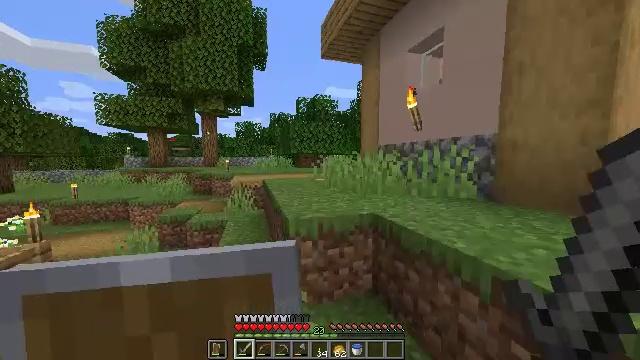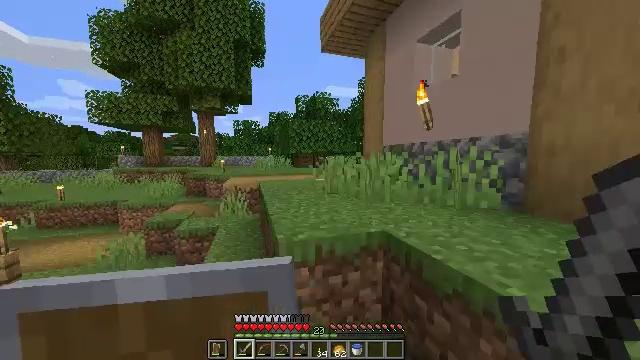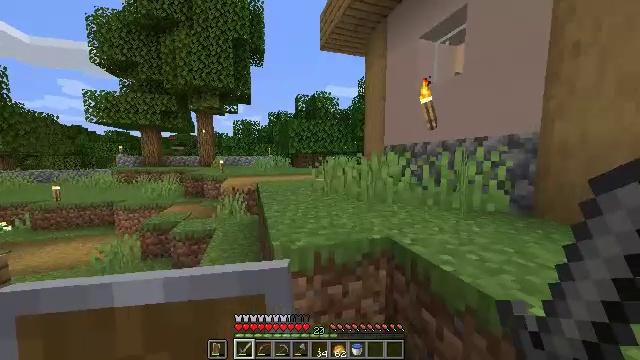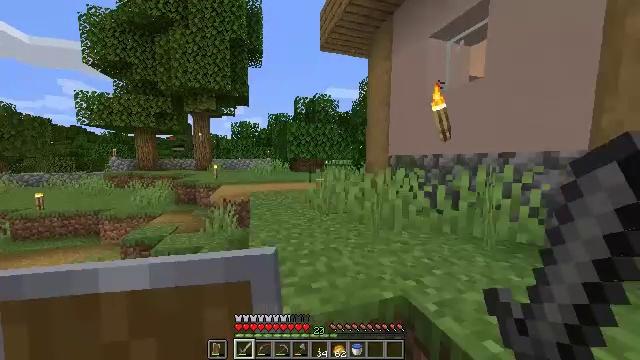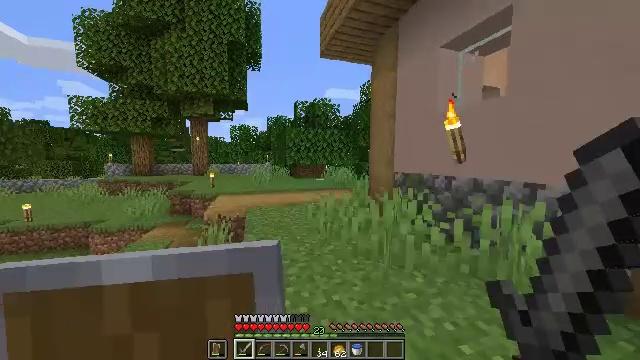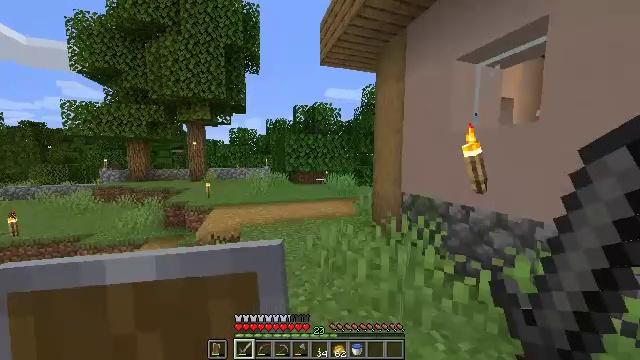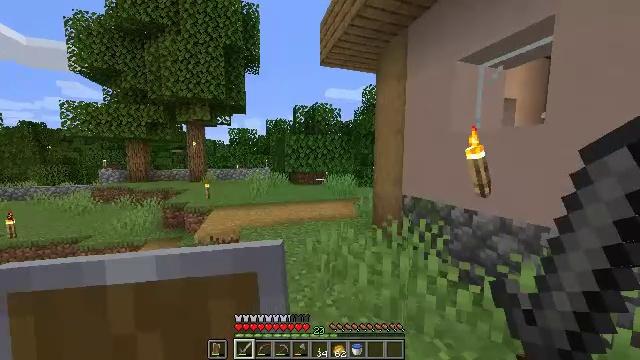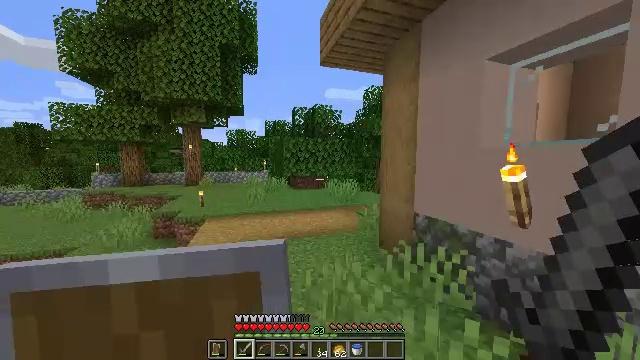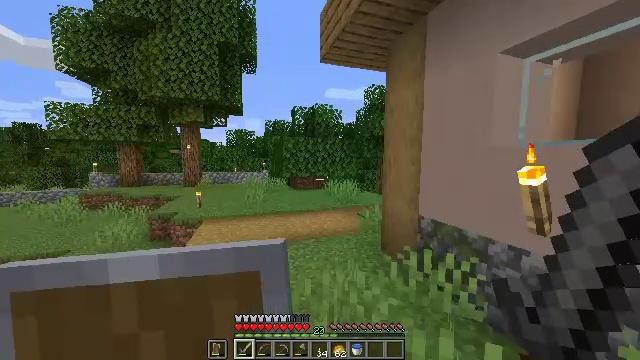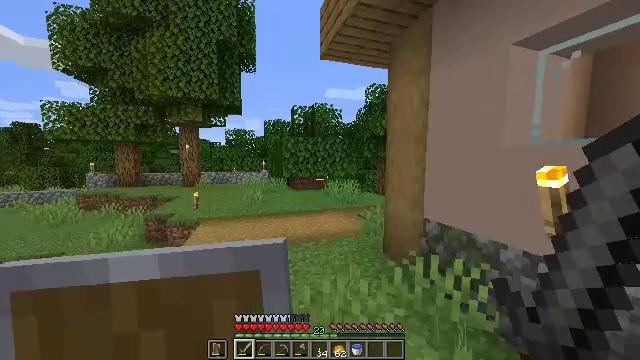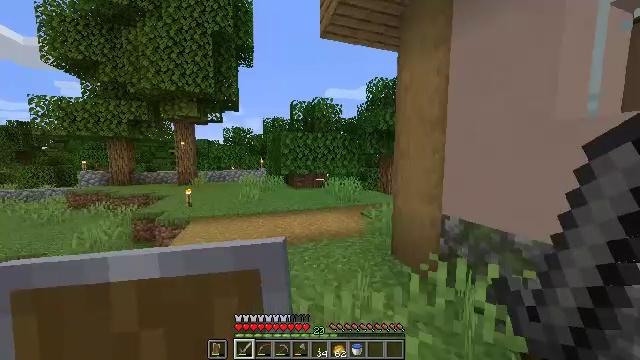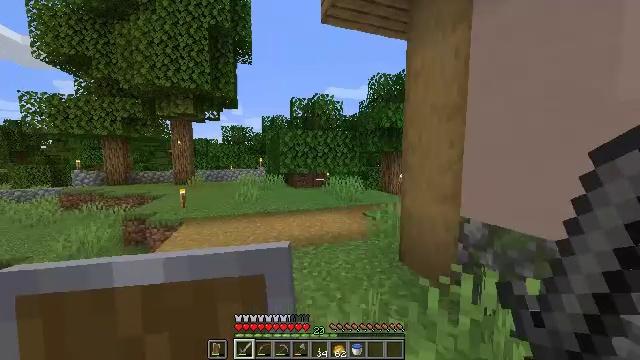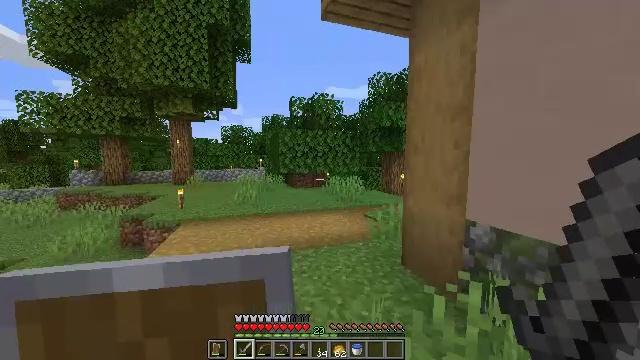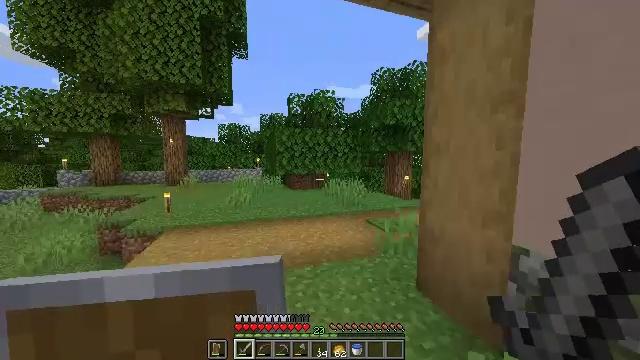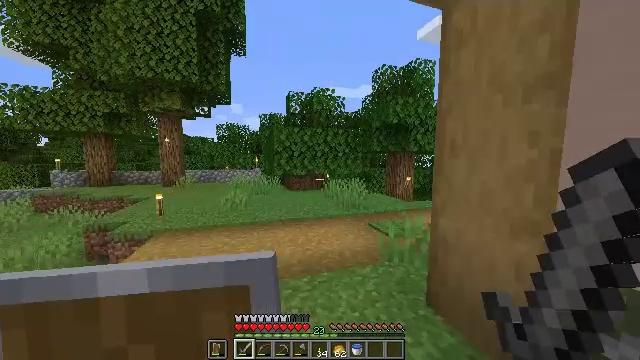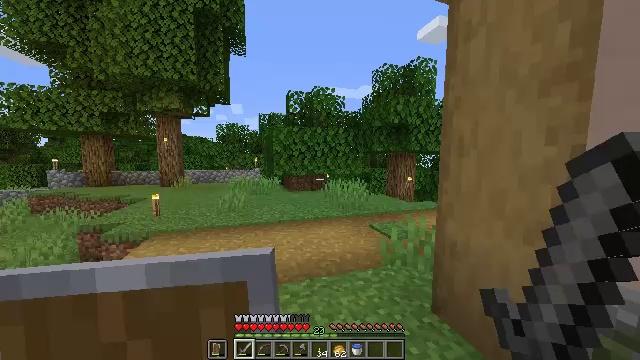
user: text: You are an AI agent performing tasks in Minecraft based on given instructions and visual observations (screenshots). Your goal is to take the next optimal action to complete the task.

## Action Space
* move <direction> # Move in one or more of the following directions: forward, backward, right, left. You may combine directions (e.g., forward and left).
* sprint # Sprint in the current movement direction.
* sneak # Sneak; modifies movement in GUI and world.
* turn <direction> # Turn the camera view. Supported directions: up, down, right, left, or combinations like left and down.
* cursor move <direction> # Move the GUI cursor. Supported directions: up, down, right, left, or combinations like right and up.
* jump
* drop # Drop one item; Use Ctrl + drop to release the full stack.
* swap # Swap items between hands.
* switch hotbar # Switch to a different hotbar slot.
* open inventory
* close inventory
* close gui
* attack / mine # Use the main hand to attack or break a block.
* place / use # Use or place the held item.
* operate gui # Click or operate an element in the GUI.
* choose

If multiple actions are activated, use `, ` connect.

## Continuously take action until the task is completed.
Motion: motion action
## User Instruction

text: craft item air
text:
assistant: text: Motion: move forward
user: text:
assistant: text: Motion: move forward
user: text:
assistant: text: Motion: move forward, jump
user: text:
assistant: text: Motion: move forward, jump
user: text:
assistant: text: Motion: move forward, jump
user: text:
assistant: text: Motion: move forward
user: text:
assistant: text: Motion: move forward
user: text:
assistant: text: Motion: move forward
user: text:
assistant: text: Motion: move forward, sprint
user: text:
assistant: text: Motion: move forward, sprint
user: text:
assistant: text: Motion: move forward
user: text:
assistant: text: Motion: move forward, sprint
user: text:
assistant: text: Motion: move forward, sprint
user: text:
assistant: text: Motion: move forward
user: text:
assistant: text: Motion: move forward
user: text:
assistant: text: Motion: move forward
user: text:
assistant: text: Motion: move forward, turn right
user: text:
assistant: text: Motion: move forward, turn right
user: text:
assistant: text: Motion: move forward, turn right
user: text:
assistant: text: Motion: move forward
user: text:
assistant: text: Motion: move forward and move left
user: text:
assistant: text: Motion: move forward and move left
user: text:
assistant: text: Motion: move forward and move left, turn right and down
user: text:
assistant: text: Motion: move forward and move left, turn right and down
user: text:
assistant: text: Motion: move forward
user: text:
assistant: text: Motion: move forward, sprint
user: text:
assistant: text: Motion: move forward, sprint
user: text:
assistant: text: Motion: move forward, sprint
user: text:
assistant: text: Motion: move forward, turn right
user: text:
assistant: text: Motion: move forward, turn right